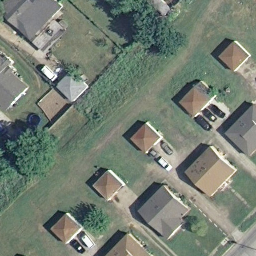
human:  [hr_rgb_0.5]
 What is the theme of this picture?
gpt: medium residential

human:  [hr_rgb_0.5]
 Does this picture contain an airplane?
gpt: no

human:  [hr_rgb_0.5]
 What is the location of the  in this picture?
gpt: i cannot see it

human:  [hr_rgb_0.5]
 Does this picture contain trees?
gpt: yes